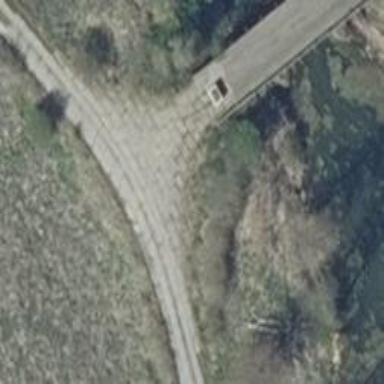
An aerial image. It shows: Concrete track with grade 1 quality.